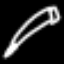
Label: pencil